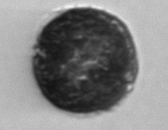
Label: Alexandrium_catenella